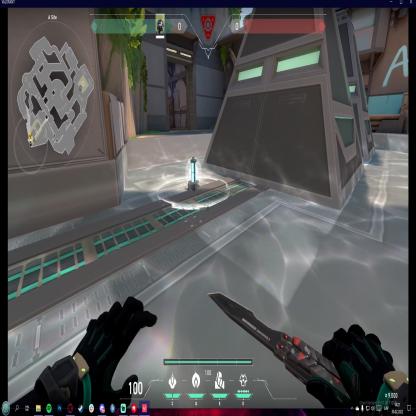
Label: planted spike